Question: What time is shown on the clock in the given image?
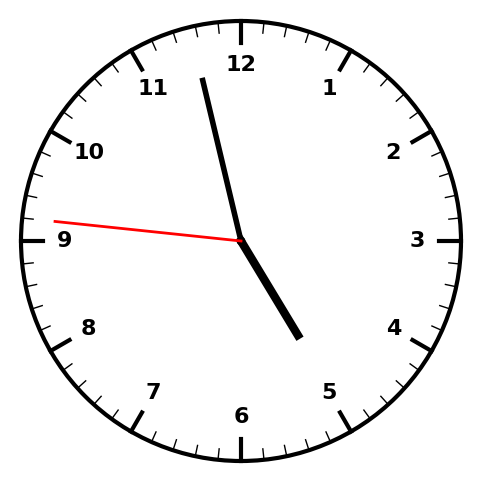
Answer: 04:57:46